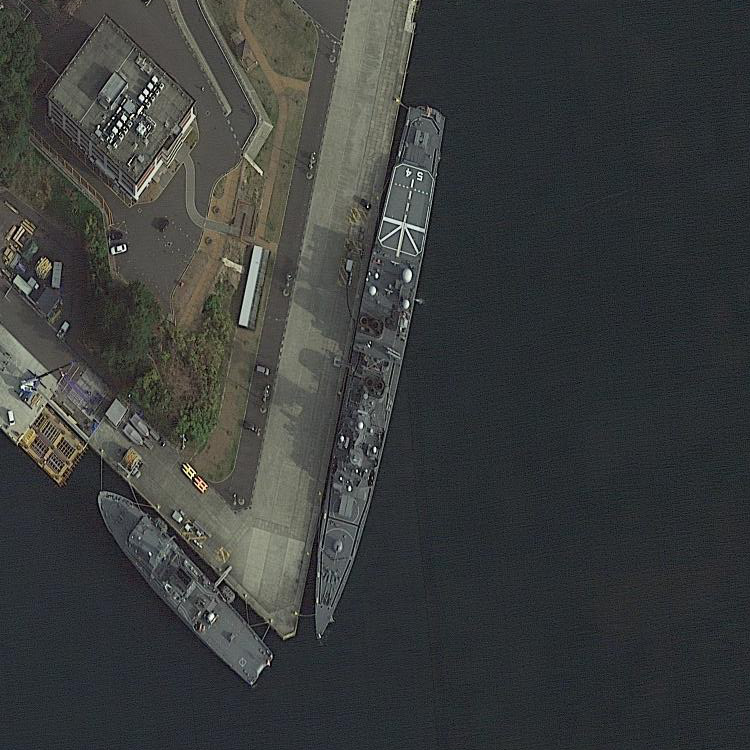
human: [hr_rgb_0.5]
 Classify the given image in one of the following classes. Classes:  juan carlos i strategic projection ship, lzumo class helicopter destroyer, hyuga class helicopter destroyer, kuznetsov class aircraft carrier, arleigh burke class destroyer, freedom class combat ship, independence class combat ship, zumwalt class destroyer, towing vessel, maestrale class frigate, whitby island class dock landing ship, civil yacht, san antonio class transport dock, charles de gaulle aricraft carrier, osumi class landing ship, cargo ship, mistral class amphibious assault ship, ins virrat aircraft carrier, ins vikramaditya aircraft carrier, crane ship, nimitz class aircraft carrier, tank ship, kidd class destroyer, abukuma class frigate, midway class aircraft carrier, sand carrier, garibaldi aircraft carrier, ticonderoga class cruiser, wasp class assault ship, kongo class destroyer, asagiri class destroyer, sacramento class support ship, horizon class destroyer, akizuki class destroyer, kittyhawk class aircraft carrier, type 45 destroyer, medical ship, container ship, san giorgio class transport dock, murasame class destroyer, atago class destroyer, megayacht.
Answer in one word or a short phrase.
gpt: Asagiri class destroyer